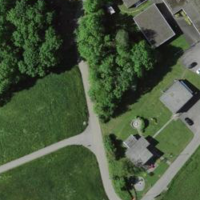
EUNIS habitat code: 25
Species observed at this site:
Myathropa florea
Syrphus vitripennis
Colletes hederae